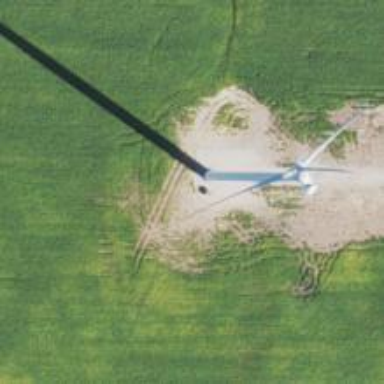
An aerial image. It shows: Wind generator with horizontal axis. The wind turbine is from Vestas.